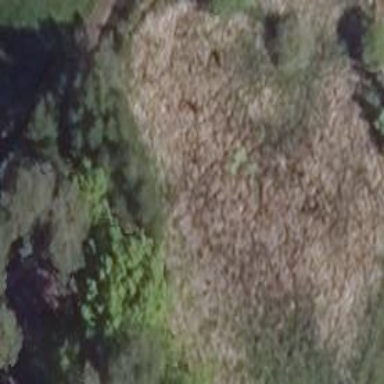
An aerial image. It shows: Wetland area characterized by wet meadow.